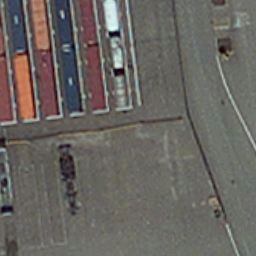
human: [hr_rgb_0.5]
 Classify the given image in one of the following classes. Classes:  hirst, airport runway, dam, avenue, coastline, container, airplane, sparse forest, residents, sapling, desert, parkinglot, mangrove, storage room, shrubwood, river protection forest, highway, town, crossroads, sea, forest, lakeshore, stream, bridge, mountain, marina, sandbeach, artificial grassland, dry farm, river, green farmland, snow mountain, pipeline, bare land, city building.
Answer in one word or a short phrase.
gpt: container